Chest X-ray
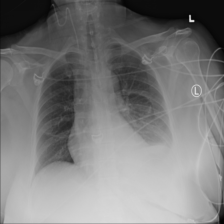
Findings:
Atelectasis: positive
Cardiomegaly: negative
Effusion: negative
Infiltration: negative
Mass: negative
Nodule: negative
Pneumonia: negative
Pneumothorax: negative
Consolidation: positive
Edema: negative
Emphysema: negative
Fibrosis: negative
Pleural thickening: negative
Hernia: negative